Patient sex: M
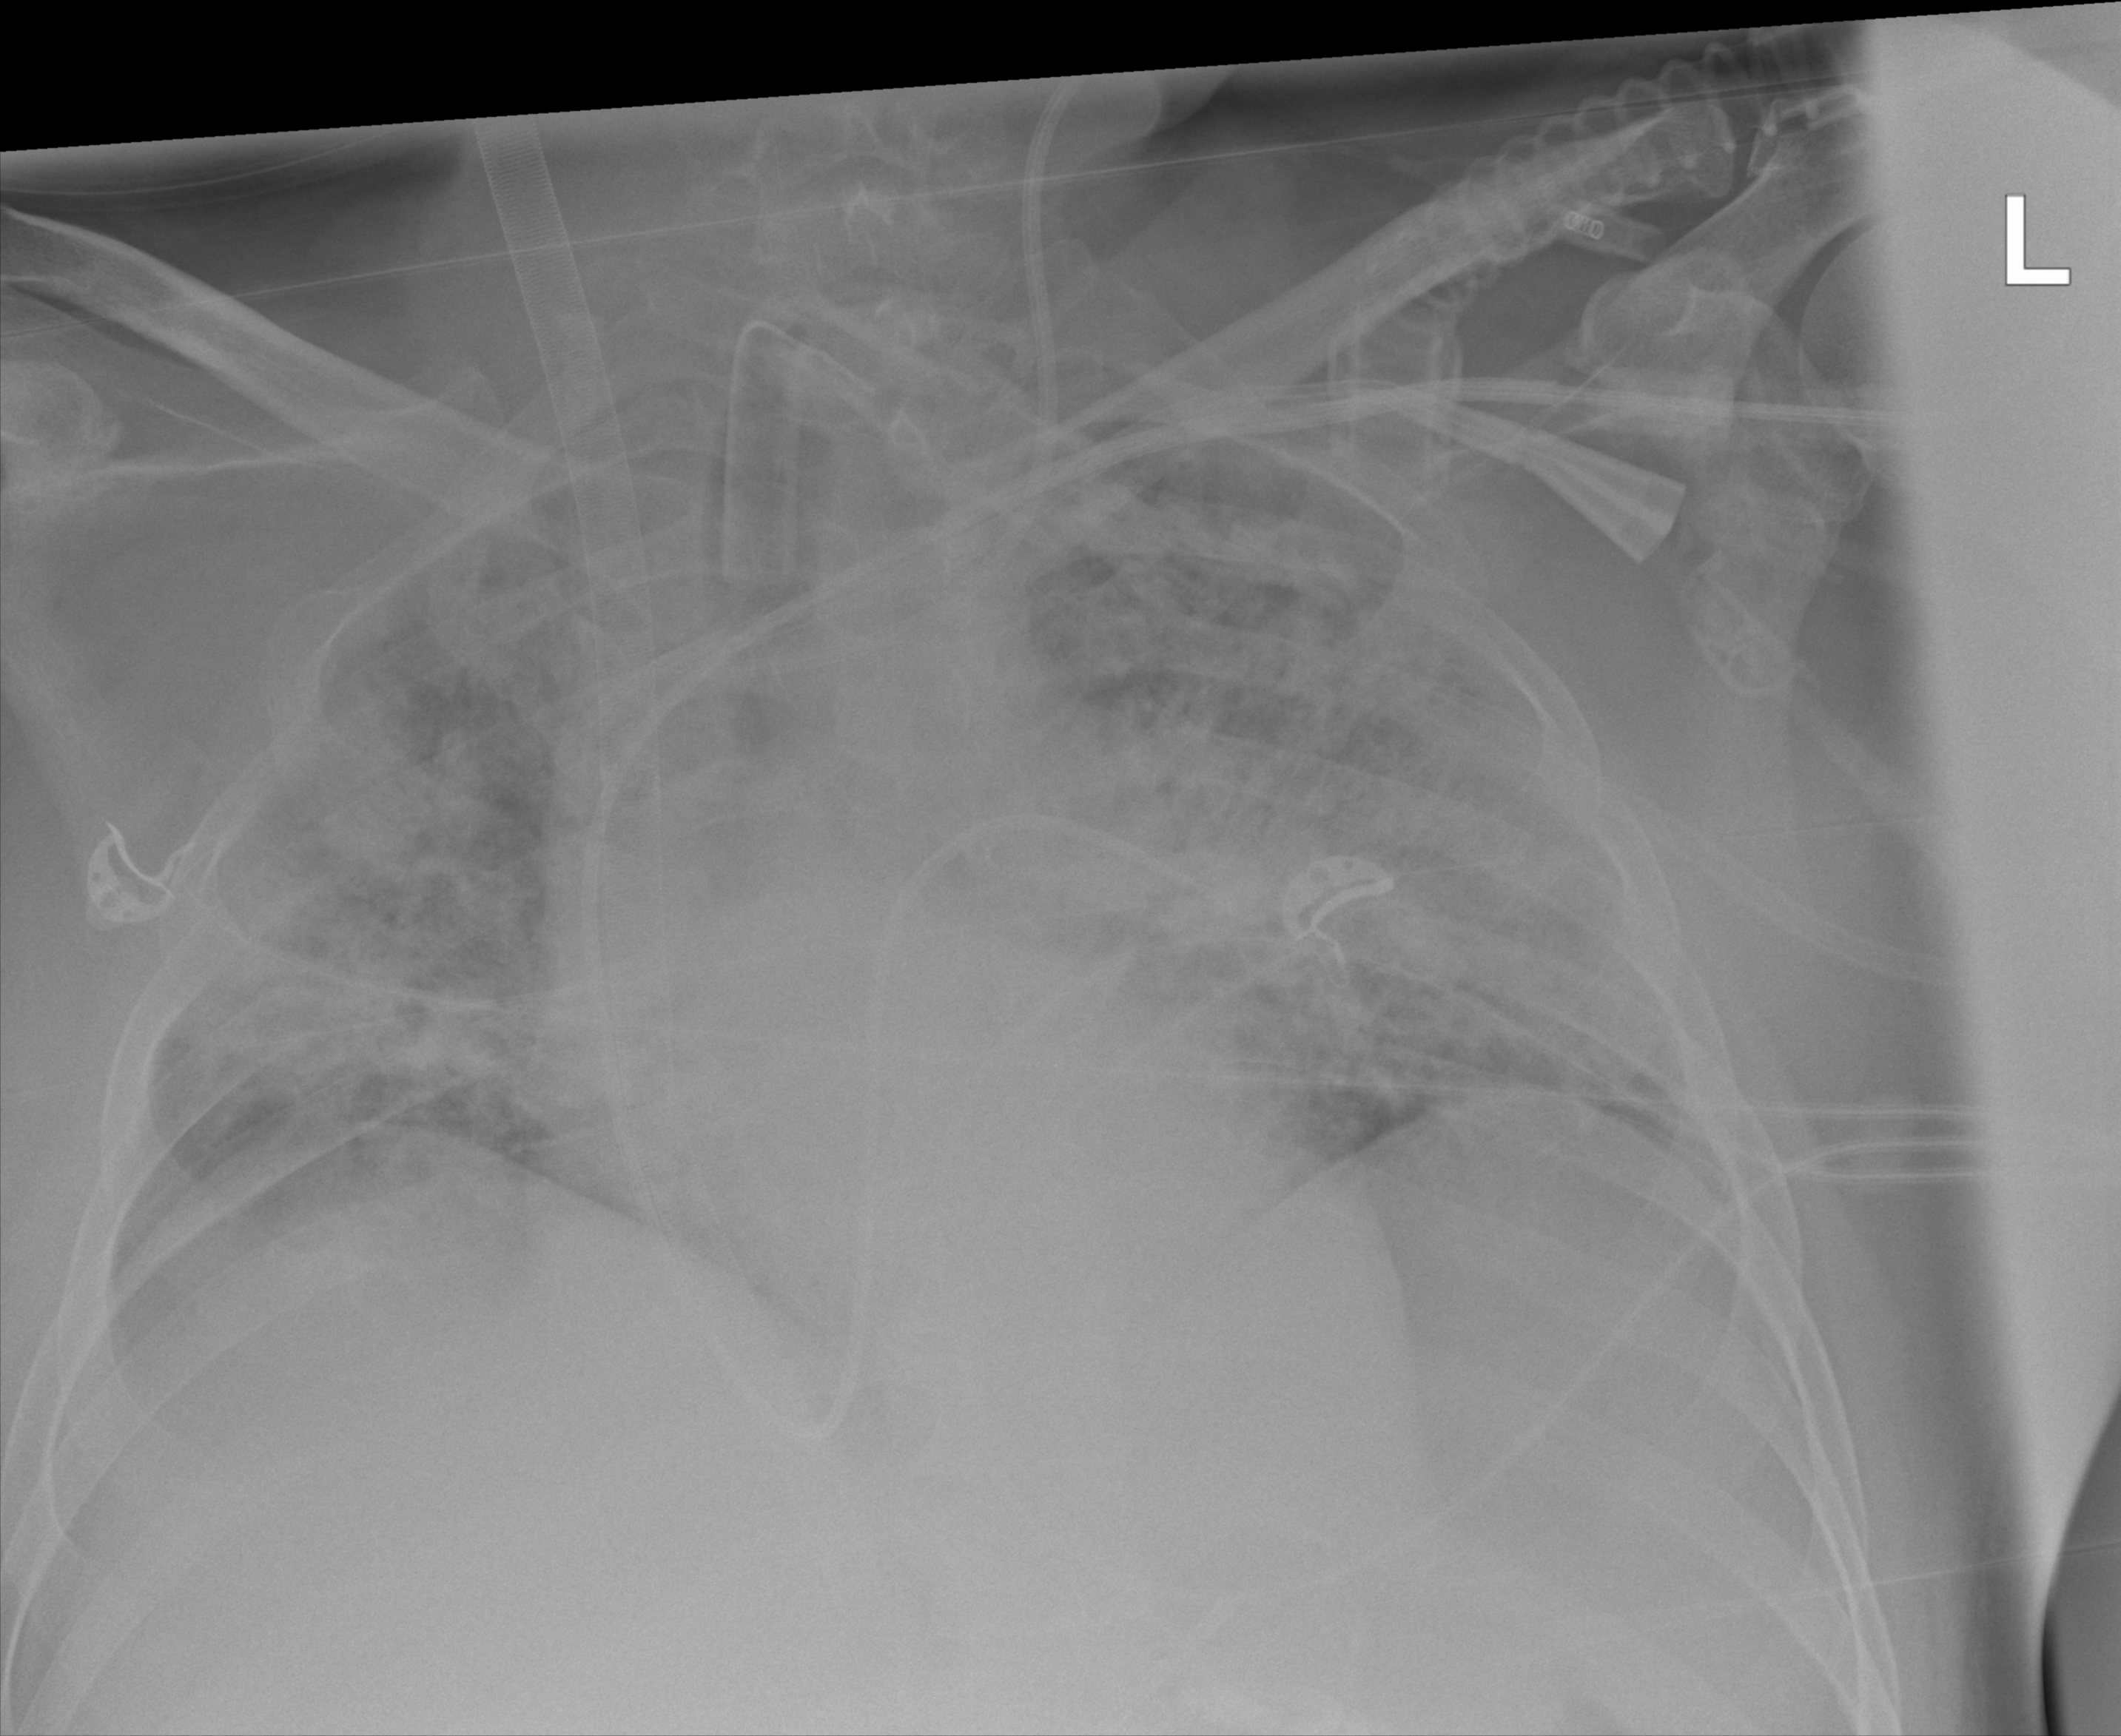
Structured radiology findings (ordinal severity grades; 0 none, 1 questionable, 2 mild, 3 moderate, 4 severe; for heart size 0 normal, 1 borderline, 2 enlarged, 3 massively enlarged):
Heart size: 2
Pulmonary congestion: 2
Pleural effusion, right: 0
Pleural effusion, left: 0
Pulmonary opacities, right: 3
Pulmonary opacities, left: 3
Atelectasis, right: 3
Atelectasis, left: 3